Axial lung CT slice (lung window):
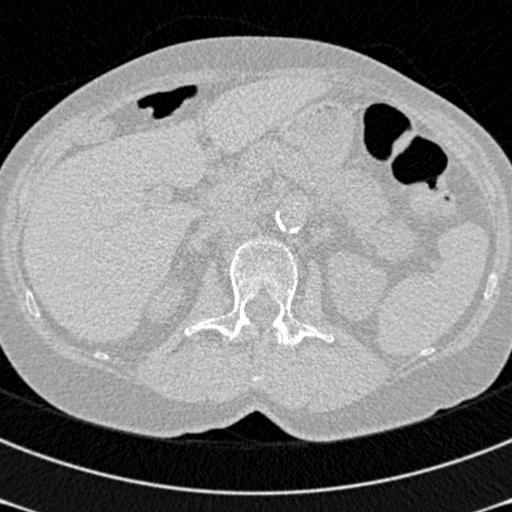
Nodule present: no